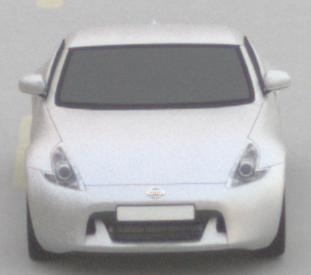
Make: Nissan
Model: 370Z Coupé
Detailed model: 370Z (Z34) Coupé
Model produced from: 2009/12
Model produced until: 2013/03
Doors: 3
Color: white
Road condition: dry road
Daytime: sunrise or sunset
Contrast: low contrast